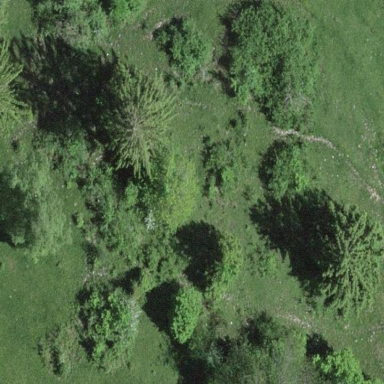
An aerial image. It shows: Serene woodland landscape.